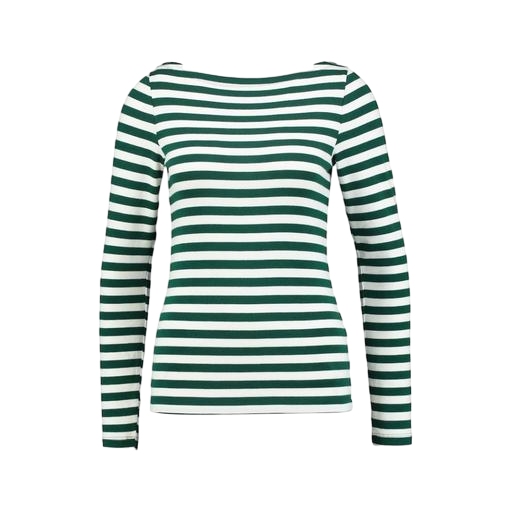
green women's striped long-sleeve t-shirt, green and white long sleeve shirt, bateau shirt, white background